Question: I am setting my 'NSBrowser' matrix cells' tool tips with the below code:
'''
- (void) browser:(NSBrowser *)sender willDisplayCell:(id)cell atRow:(int)row column:(int)column {
NSMatrix *matrix = [sender matrixInColumn:column];
NSLog(@"'%@'", [cell title]);
[matrix setToolTip:[cell title] forCell:[matrix cellAtRow:row column:column]];
}
'''
This results in wonderful tool tips, most of the time.
When hovering some cells, however, the tool tip expands to a grotesque width, transforming an otherwise delightful experience into one that is as hideous as it is confusing. The screenshot below shows this horrible behaviour.

The output for the cell triggering the heinous tool tip pictured above is:
'''
'gnome-1.1-tb-linux.jar'
'''
What could be causing these seemingly random atrocities - am I missing something obvious?
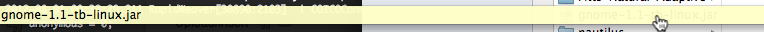
Answer: A solution that worked for me in this case was to implement '- (NSRect)expansionFrameWithFrame:(NSRect)cellFrame inView:(NSView *)view' in my 'NSBrowserCell' subclass as below:
'''
- (NSRect)expansionFrameWithFrame:(NSRect)cellFrame inView:(NSView *)view {
NSSize size = [self.tooltipText sizeWithAttributes:@{
NSFontAttributeName: [NSFont systemFontOfSize:[NSFont systemFontSize]]
}];
// Expansion frame displays below and indented to the right in relation to the cellFrame
NSRect rect = NSMakeRect(cellFrame.origin.x + 10, cellFrame.origin.y + size.height, size.width, size.height);
return rect;
}
'''